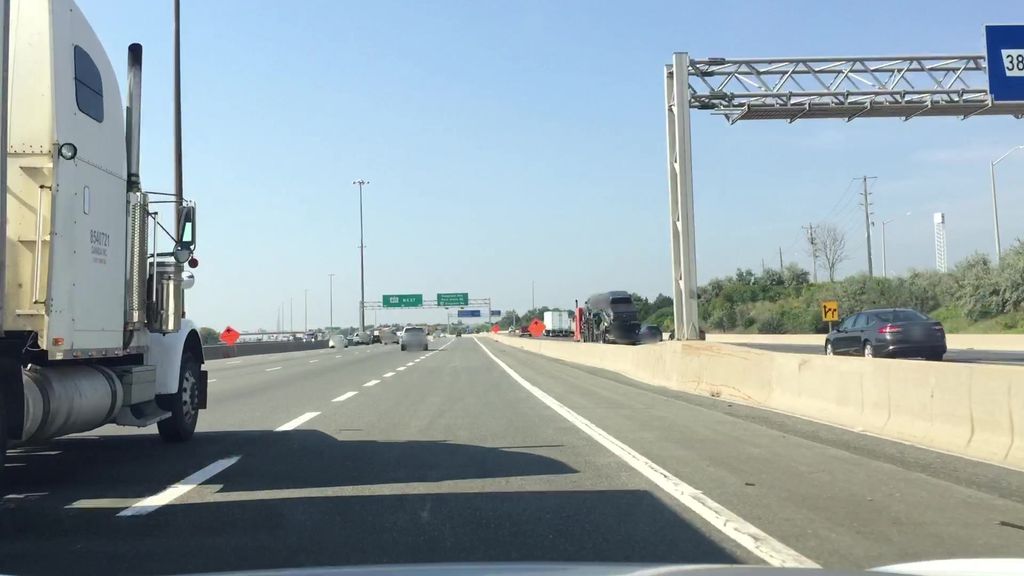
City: toronto